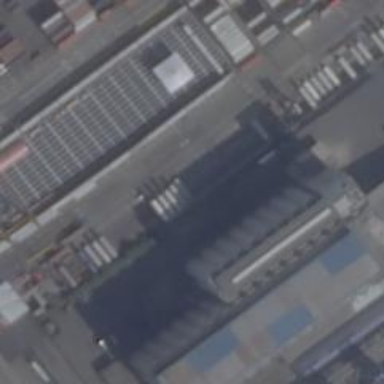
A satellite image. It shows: Industrial building.